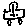
Label: car